九年级 · 解析几何
过点 $B$ 作 $B E \perp A C$ 于点 $E$,
点 $P$ 为线段 $B E$ 上一动点 (点 $P$ 不与 $B, E$ 重合), 则 $C P+\frac{1}{2} B P$ 的最小值为 $\qquad$ .

（第 18 题）


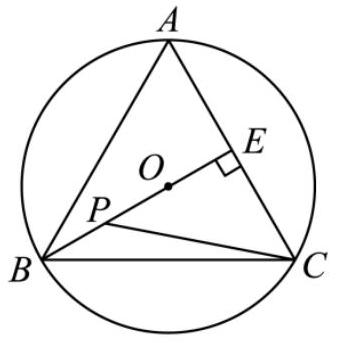
答案:  B

解析: 利用圆雉侧面积计算公式计算即可: $S_{\text {侧 }}=\pi r l$;

【详解】 $S_{\text {侧 }}=\pi r l=\pi \times 4 \times 6=24 \pi \mathrm{cm}^{2}$,

故选 B.

【点睛】本题考查了圆雉侧面积的计算公式，比较简单，直接代入公式计算即可.